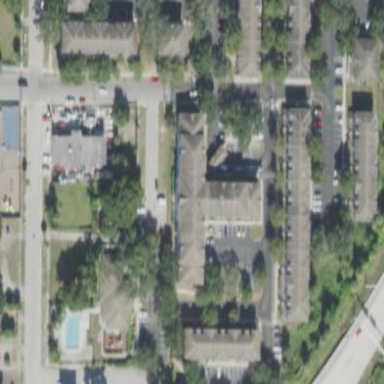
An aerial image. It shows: Residential area with apartments.